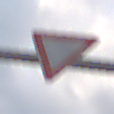
Verkehrszeichen: VorfahrtGewaehren
Umgebung: Outdoor, Nature
Tageszeit: SunriseSunset
Wetter: PartlyCloudy
Licht: Natural
Jahreszeit: NotSpecified
Kontrast: LowContrast